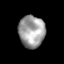
Tissue: skin
Cell type: Epithelial cells
Senescence score: 0.277
Nuclear area (px): 818
Mean DAPI intensity: 158.746